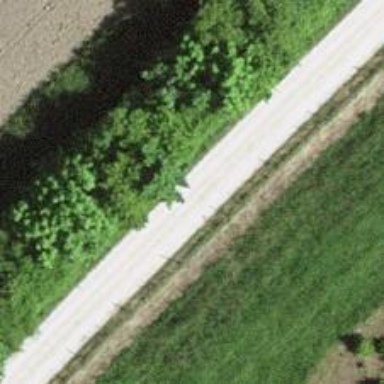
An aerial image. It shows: Track with fine gravel surface of grade2.